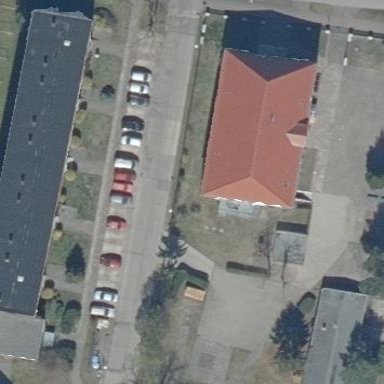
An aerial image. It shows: School.